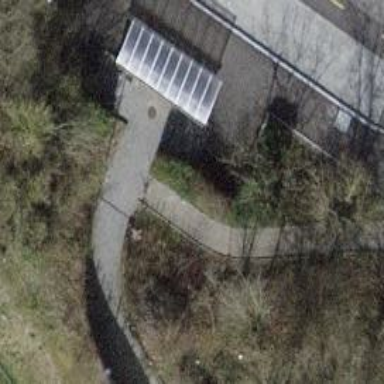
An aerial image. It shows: Concrete steps.